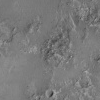
Atmospheric dust classification: not_dusty